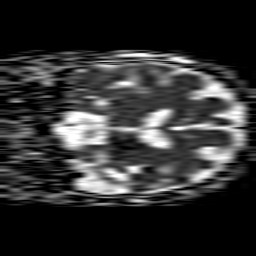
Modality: ADC
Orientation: coronal
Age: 62
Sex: female
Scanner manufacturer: philips
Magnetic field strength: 1.5 T
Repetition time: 3.259 s
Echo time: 0.09092 s